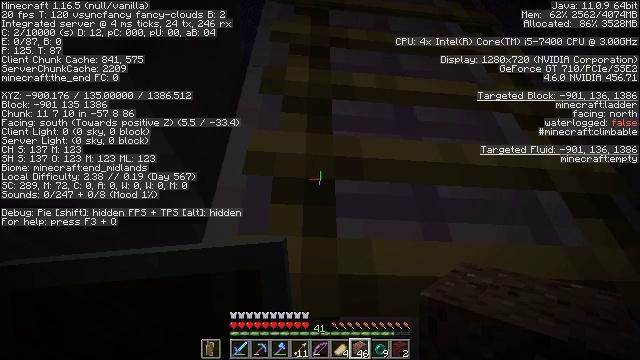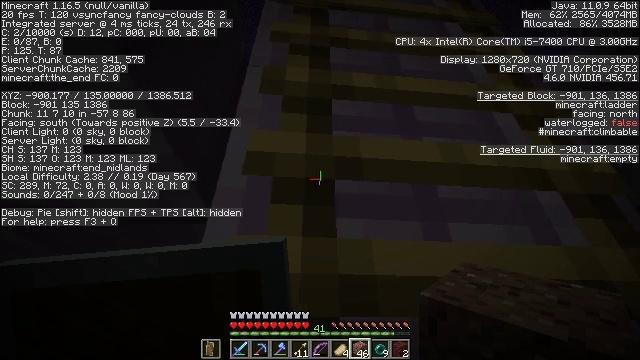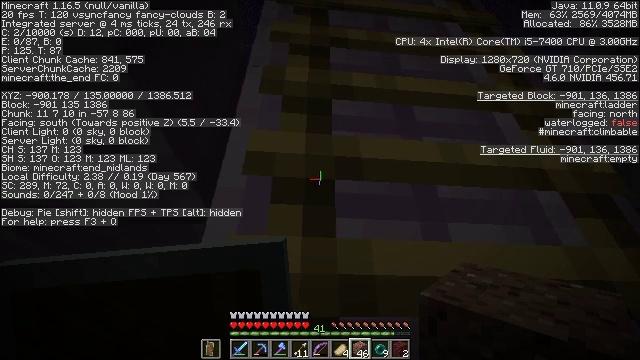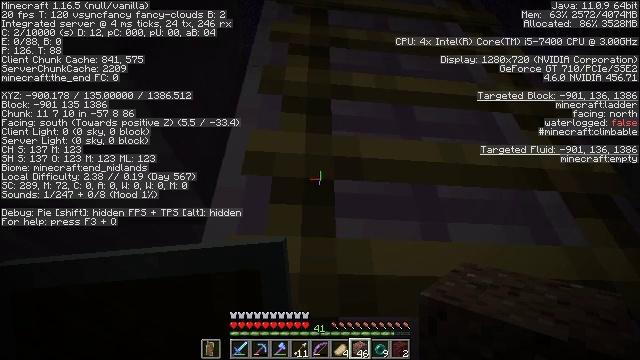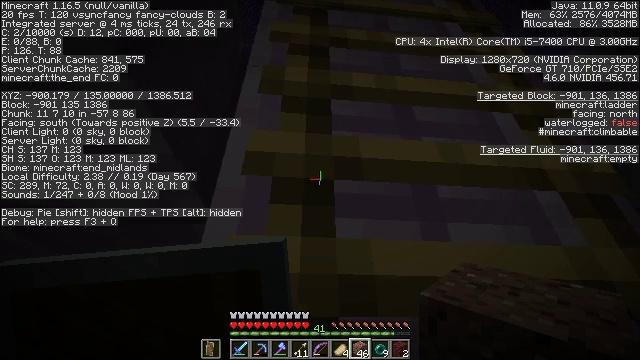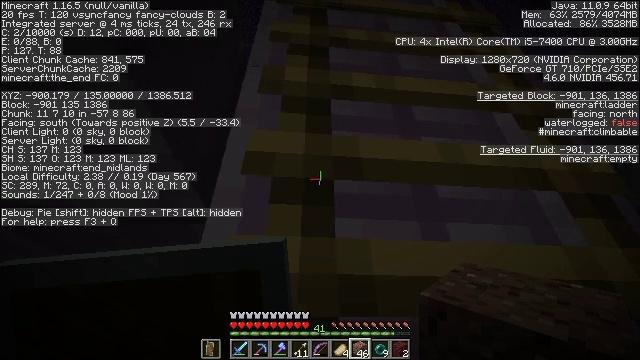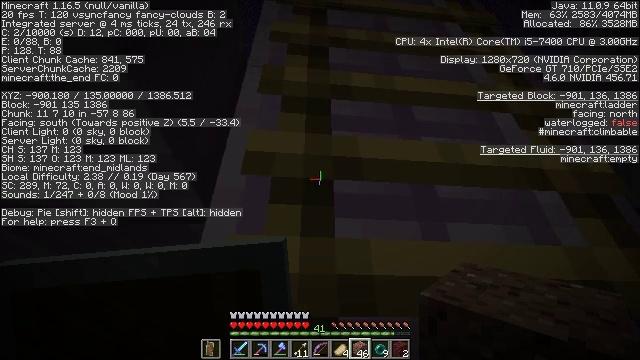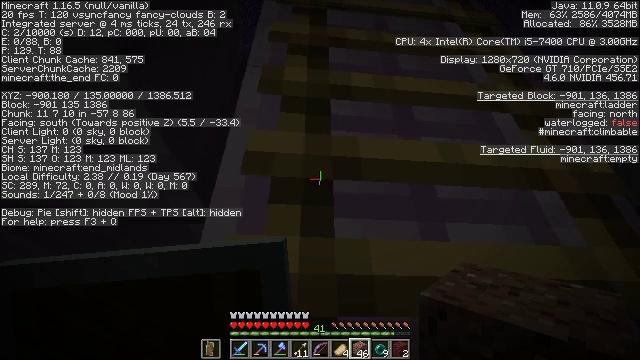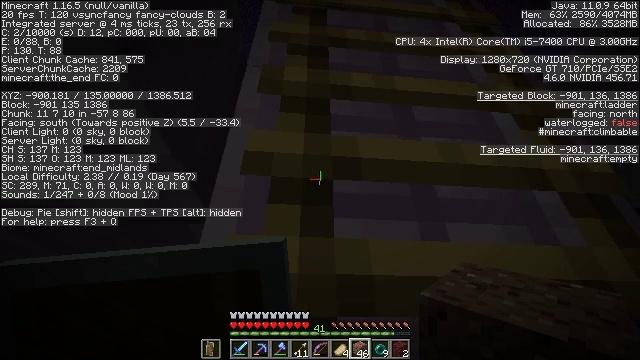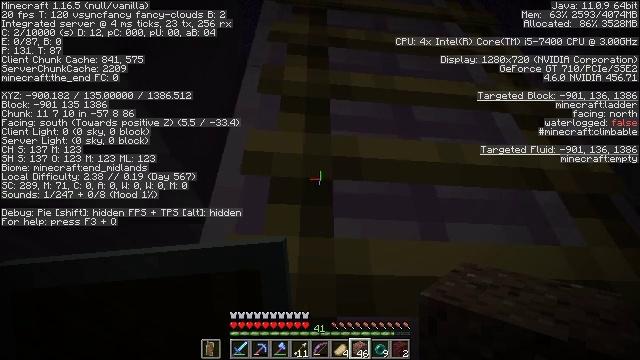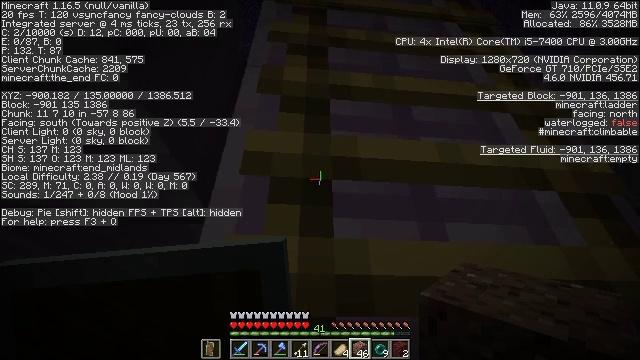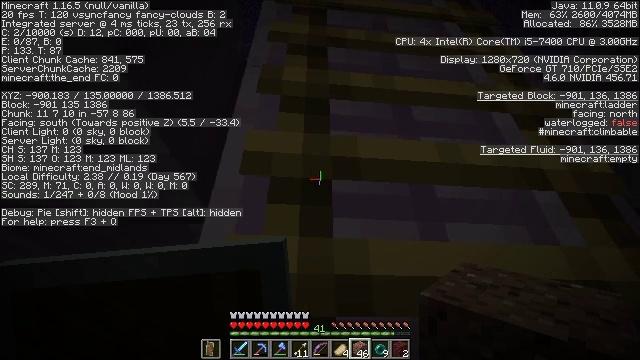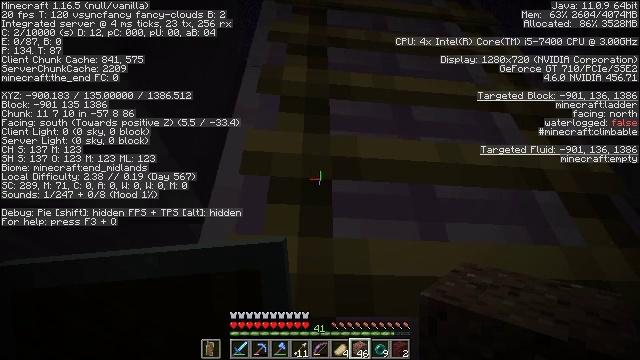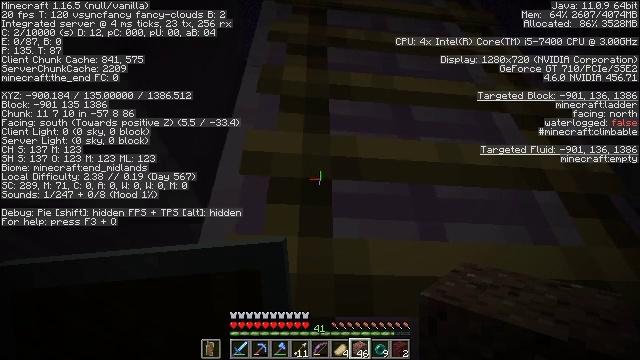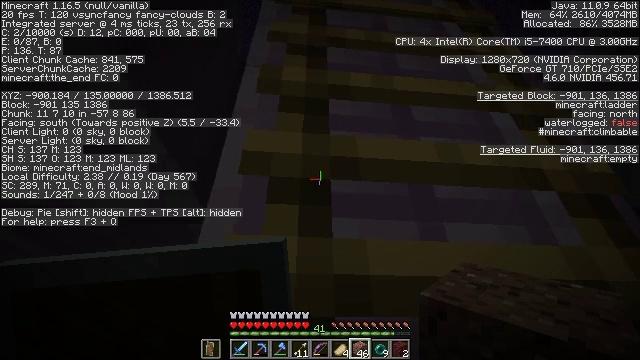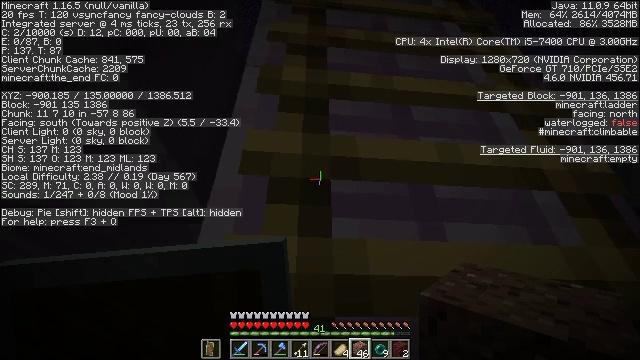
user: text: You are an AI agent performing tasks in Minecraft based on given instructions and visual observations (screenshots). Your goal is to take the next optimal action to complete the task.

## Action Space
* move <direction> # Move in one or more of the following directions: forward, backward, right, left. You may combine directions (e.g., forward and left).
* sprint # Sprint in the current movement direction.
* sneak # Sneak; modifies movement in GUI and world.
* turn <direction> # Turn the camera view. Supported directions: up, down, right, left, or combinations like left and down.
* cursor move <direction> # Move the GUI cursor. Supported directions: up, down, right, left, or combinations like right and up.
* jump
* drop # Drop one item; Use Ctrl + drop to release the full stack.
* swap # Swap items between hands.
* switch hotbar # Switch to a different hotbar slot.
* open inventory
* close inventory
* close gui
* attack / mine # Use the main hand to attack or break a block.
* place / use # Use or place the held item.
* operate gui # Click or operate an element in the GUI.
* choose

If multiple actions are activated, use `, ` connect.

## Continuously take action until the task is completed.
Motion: motion action
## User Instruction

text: Attack the end stone bricks to collect them.
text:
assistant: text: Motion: move forward, sneak
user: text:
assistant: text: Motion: move forward, sneak
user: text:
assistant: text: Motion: move forward, sneak
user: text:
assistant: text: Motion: move forward, sneak
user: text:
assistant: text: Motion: move forward, sneak
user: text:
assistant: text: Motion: move forward, sneak
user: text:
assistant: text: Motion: move forward, sneak
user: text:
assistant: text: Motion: move forward, sneak
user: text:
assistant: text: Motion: move forward, sneak
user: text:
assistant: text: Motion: move forward, sneak
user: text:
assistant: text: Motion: move forward, sneak
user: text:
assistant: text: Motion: move forward, sneak
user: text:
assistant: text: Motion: move forward, sneak
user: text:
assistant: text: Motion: move forward, sneak
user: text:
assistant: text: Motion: move forward, sneak
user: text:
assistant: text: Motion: move forward, sneak
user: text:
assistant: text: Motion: move forward, sneak
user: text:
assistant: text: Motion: move forward, sneak
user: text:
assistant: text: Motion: move forward, sneak
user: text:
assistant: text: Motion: move forward, sneak
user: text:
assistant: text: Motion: move forward, sneak
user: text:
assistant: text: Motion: move forward, sneak
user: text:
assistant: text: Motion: move forward, sneak
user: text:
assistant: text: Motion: move forward, sneak
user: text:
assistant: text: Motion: move forward, sneak
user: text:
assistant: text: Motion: move forward, sneak
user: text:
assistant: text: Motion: move forward, sneak
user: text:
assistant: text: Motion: move forward, sneak
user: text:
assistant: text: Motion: move forward, sneak
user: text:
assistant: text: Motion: move forward and move right, sneak